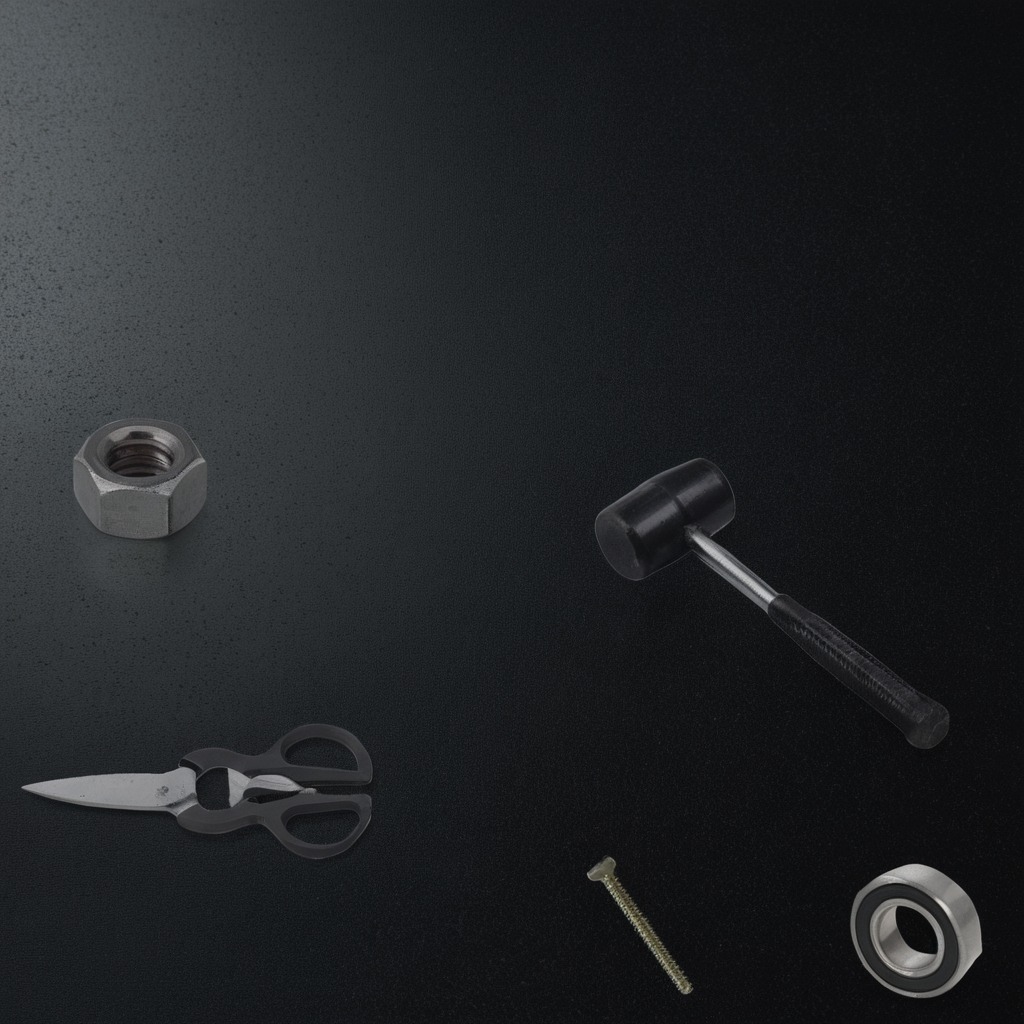
A ball bearing, a machine screw, a hammer, a metal nut, and a pair of scissors are lying on the granite tabletop.